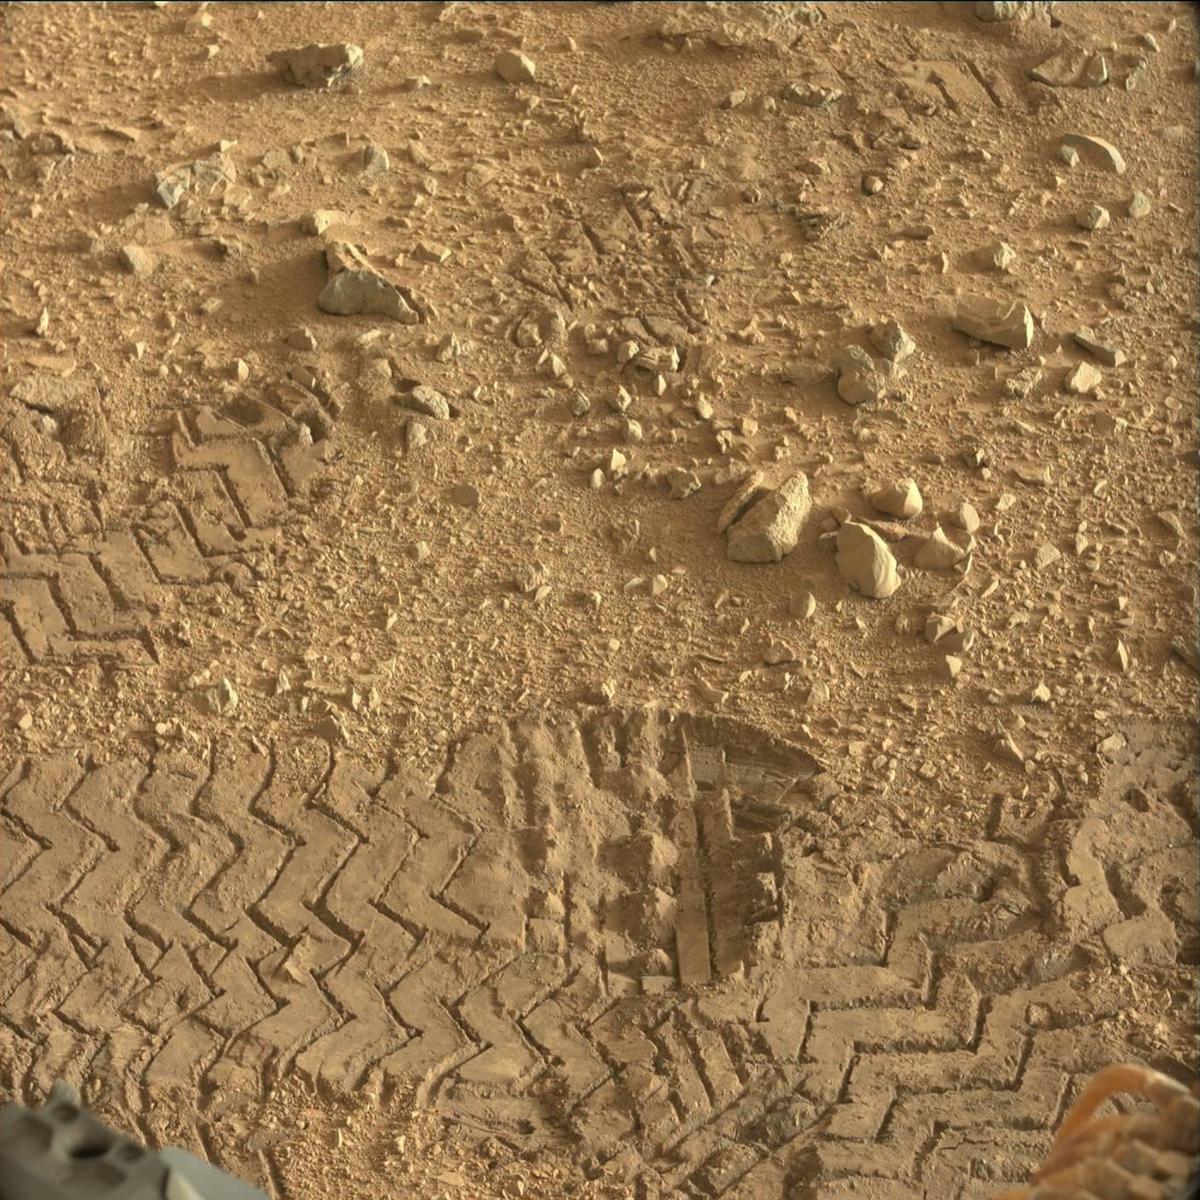
Terrain classes present: Bedrock, Rock, Rover, Sand / Soil, Track